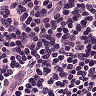
Metastatic tissue present: no